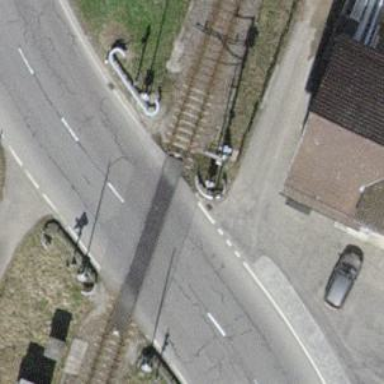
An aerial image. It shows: Level crossing along the railway.